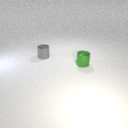
small gray metal cylinder behind small green metal cylinder